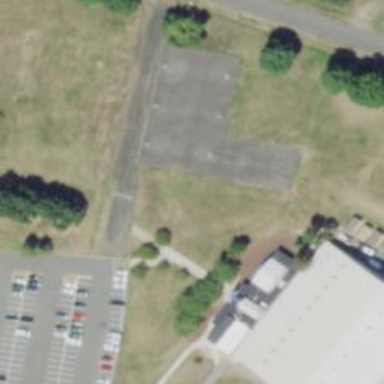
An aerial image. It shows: Basketball court in the leisure land pitch.